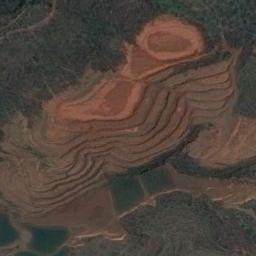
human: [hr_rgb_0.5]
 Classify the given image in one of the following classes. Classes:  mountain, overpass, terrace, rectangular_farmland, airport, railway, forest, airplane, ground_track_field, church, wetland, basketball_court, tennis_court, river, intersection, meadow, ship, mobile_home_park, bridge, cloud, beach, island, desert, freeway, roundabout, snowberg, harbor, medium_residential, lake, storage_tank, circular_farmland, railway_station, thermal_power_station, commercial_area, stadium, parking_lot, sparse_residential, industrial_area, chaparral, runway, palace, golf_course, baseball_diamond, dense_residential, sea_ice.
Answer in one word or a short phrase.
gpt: terrace